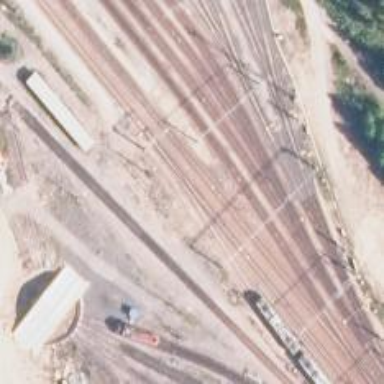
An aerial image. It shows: Railway signal.